Question: I have a SKSpriteNode () with a SKPhysicsBody ().
The bird node is affected by gravity and falls down, until it reaches a y position of .
'''
override func didSimulatePhysics() {
if (bird.position.y < 100) {
bird.position = CGPointMake(bird.position.x, 100)
}
}
'''
The problem is, that the physicsBody is moving away from the Node.
The physicsBody should stay centered on the Bird.
As soon as I tap the screen the Bird gets an impulse and moves up. Immediately the physicsBody is back in place.

This is the physicsBody code:
'''
bird.physicsBody = SKPhysicsBody(circleOfRadius: bird.frame.width * 0.5)
bird.physicsBody!.contactTestBitMask = PhysicsCategory.LeftBoard | PhysicsCategory.RightBoard | PhysicsCategory.Border
bird.physicsBody!.categoryBitMask = PhysicsCategory.Bird
bird.physicsBody!.collisionBitMask = PhysicsCategory.None
bird.physicsBody!.mass = 1
bird.physicsBody!.affectedByGravity = false
bird.physicsBody!.allowsRotation = false
'''
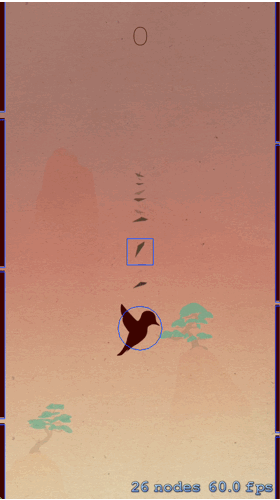
Answer: You need to stop the velocity. You are forcing the position but the velocity continues after each step.
Also you should typically make such changes in the update method the physics are simulated.